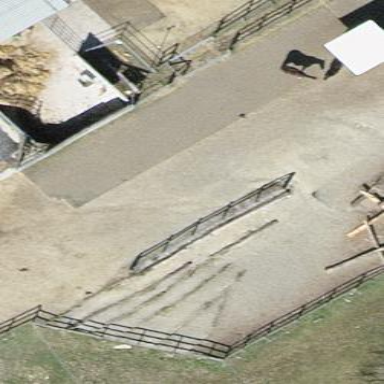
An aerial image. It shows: Equestrian pitch for leisure land activities.